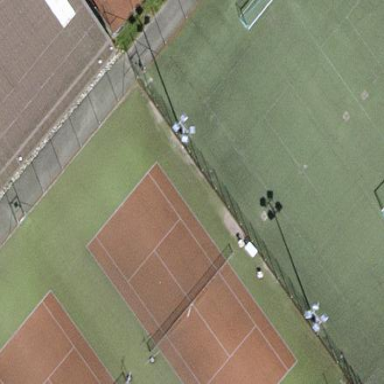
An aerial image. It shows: Tennis court in leisure pitch.